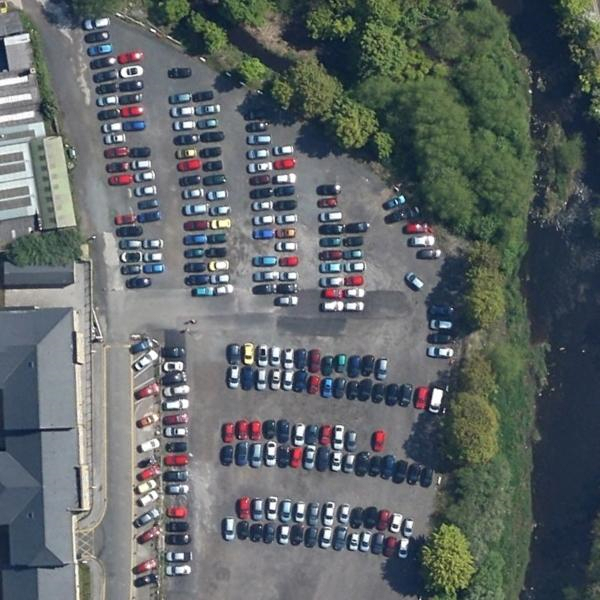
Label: Parking